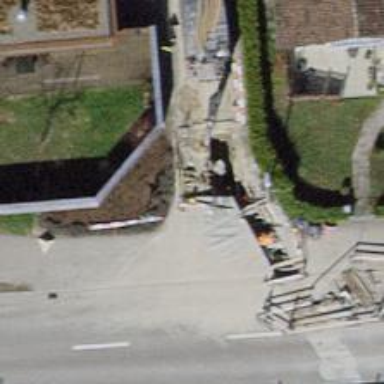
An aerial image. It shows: Uncontrolled crossing on the road.